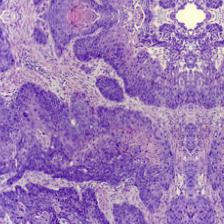
Diagnosis: OSCC